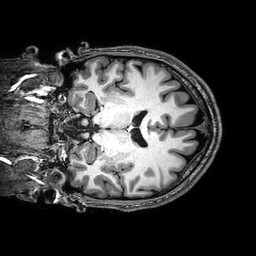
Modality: T1w
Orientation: coronal
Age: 25
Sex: male
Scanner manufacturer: philips
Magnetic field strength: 3 T
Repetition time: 0.008364 s
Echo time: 0.00385 s